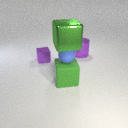
large green rubber cube to the left of large purple metal cylinder